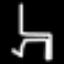
Label: chair